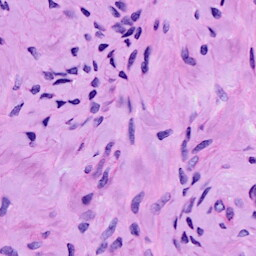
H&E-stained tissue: Cervix